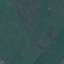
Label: Pasture